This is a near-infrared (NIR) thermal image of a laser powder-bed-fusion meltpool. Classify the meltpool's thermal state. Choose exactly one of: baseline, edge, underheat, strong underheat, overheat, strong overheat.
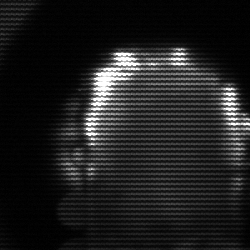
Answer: baseline